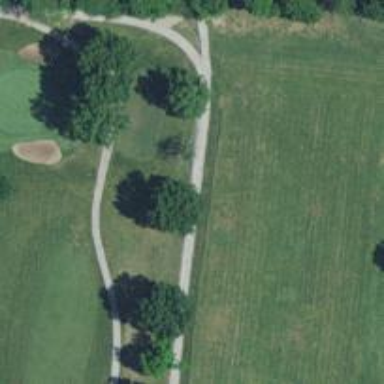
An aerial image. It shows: Golf tee.